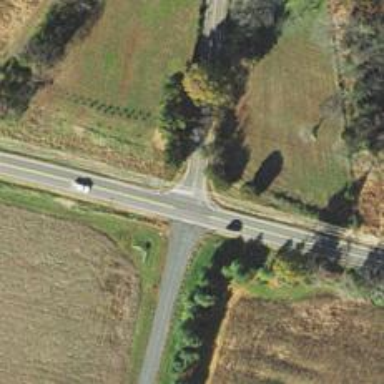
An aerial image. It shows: Stop road.